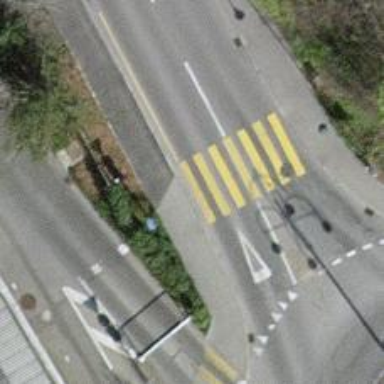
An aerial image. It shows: Sidewalk along the footway.